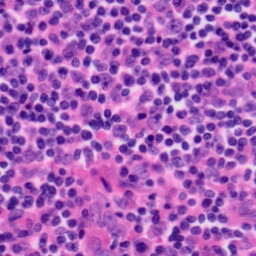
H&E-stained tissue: Tonsil